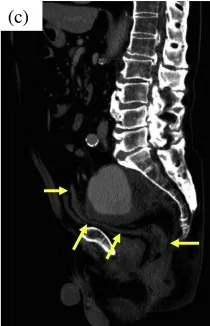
Initial contrast-enhanced CT findings. . (c) The rectum is compressed by the aneurysm, resulting in a narrowing (yellow arrows indicate rectum).
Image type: radiology (ct)